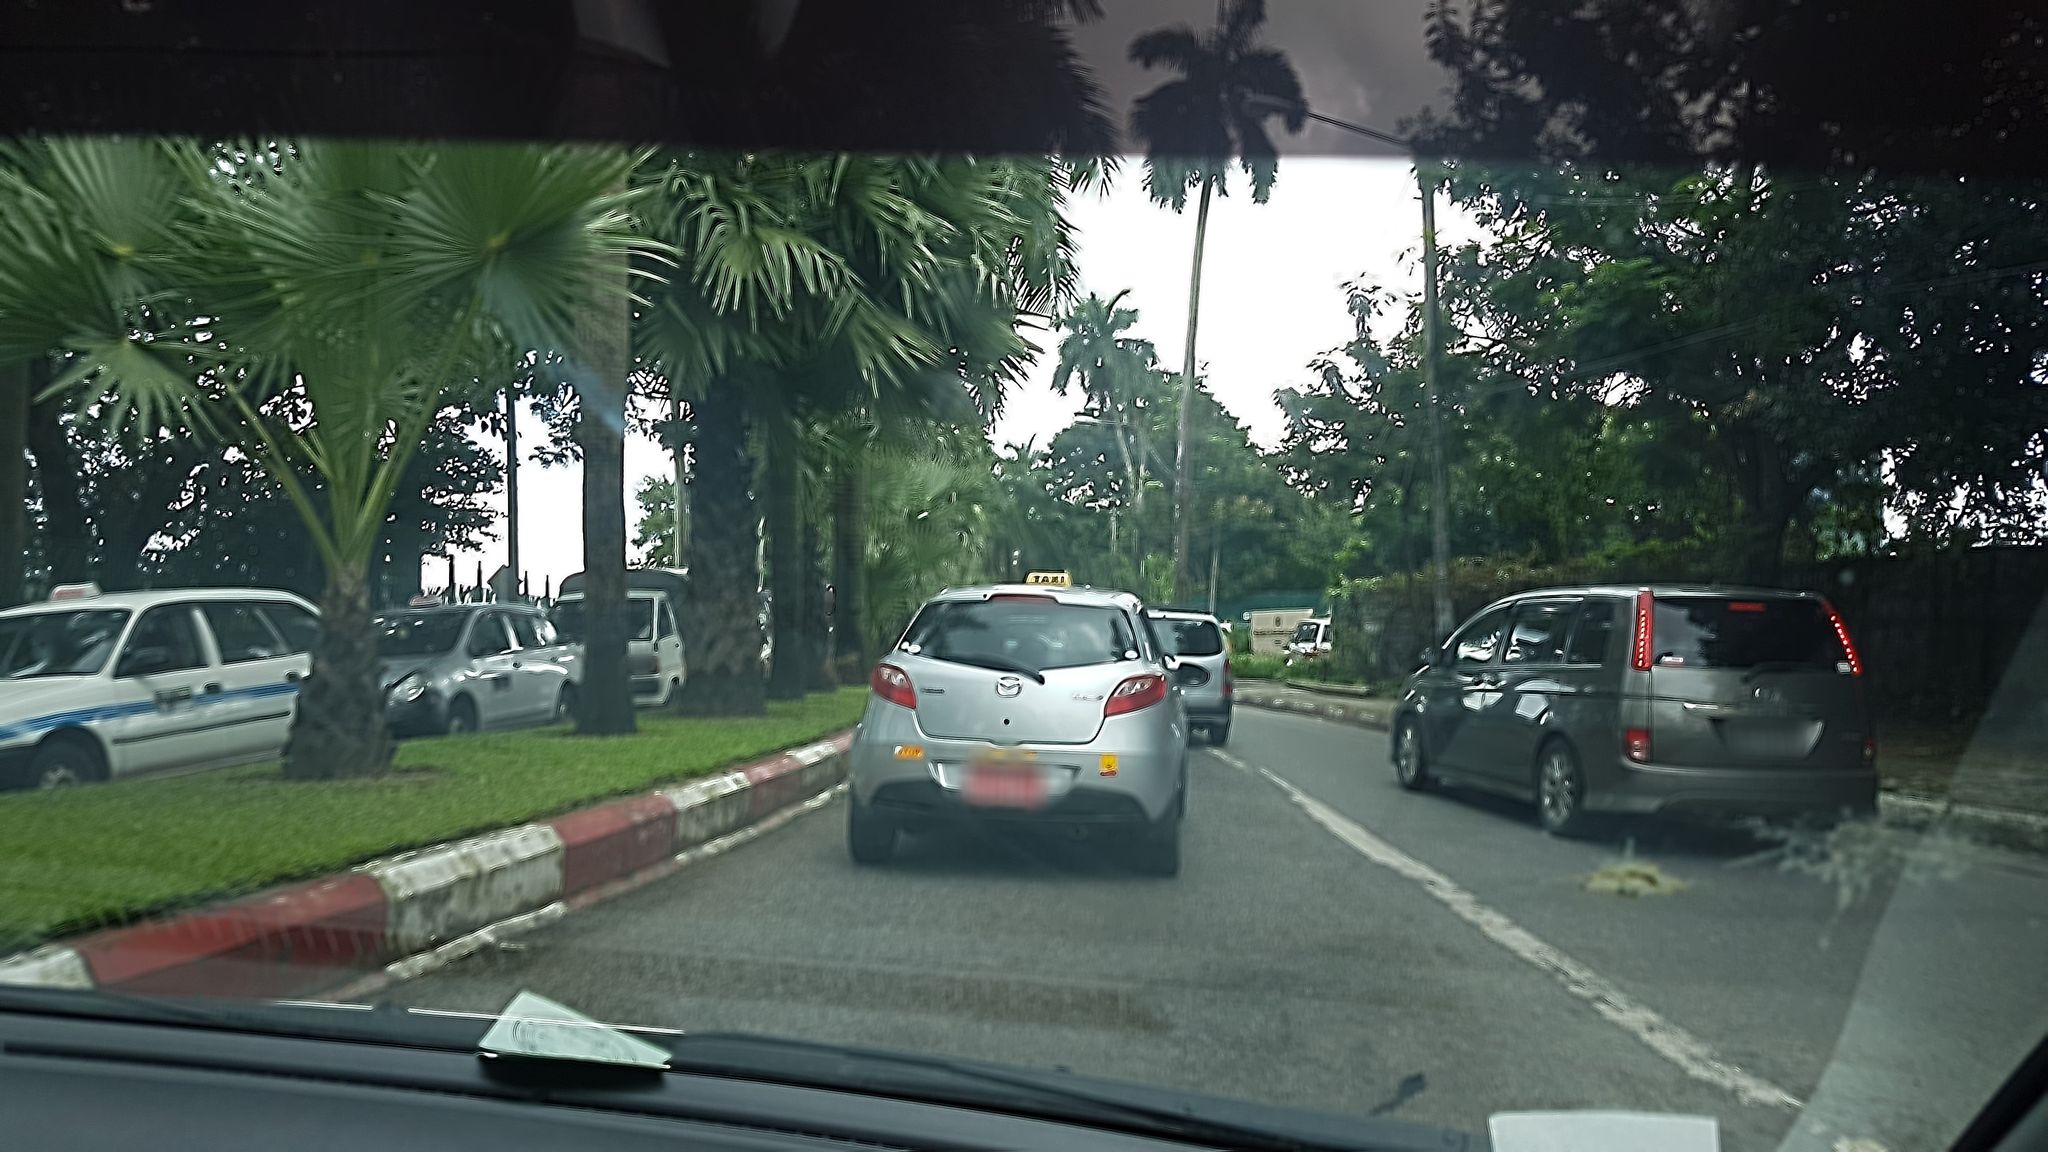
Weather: clear
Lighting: day
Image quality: good
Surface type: driving surface
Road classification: secondary
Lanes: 2.0
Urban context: urban centre
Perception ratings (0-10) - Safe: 3.66, Lively: 6.93, Beautiful: 5.83, Boring: 3.71, Depressing: 2.83, Wealthy: 3.95